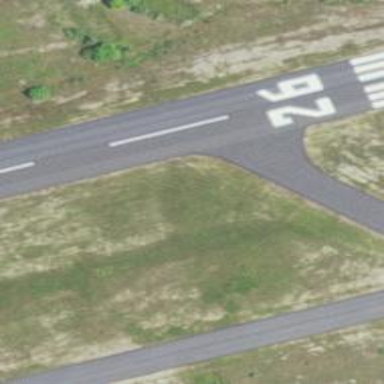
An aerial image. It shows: Runway surface made of asphalt at airport.